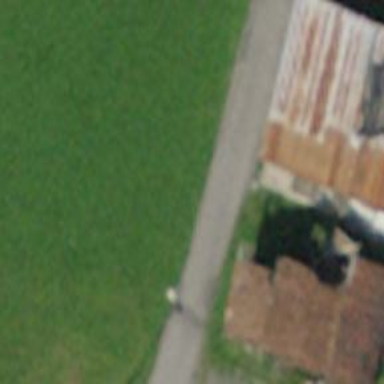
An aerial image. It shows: Rural barn.